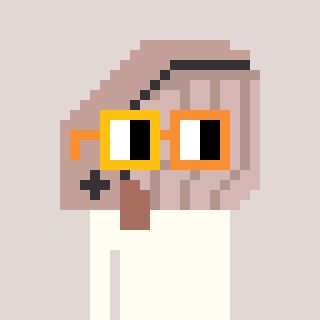
a pixel art character with square yellow and orange glasses, a whale-shaped head and a yellow-colored body on a warm background